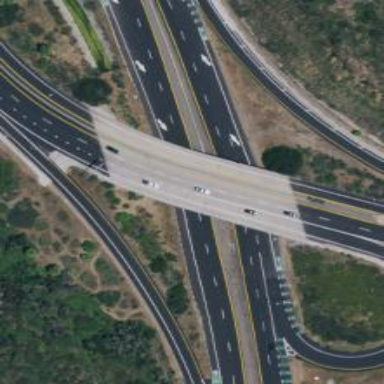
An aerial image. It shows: Asphalt trunk highway which is also expressway.